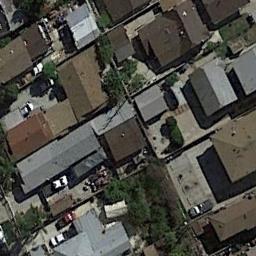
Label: dense_residential